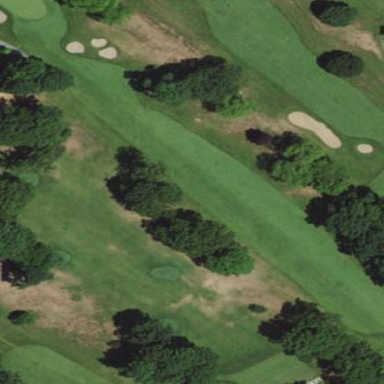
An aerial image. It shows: Golf fairway surrounded by grass.